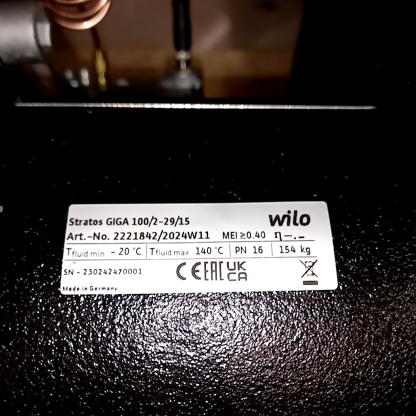
Klasa: tabliczka-znamionowa